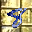
Label: 8